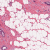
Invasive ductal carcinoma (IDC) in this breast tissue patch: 1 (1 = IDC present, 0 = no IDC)